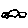
Label: car